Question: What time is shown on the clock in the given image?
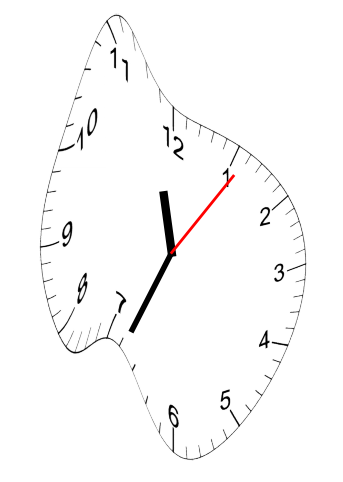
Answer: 11:34:06